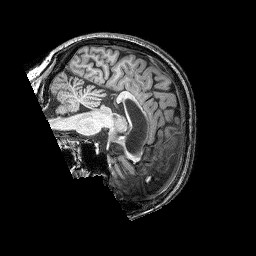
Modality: T1w
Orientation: sagittal
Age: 54
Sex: female
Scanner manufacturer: siemens
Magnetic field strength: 3 T
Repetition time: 2.25 s
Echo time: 0.00452 s